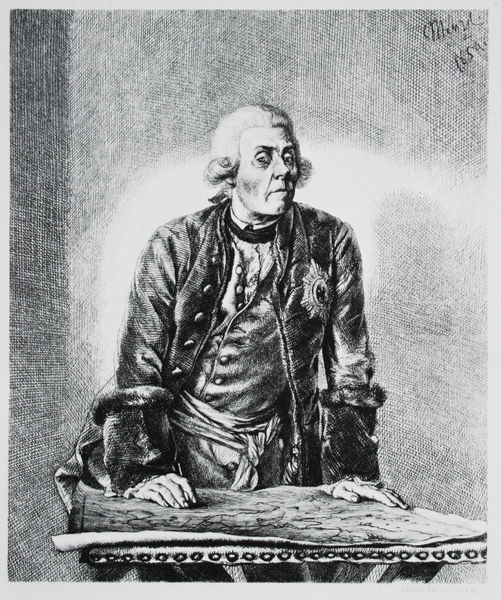
Titel: Aus König Friedrichs Zeit. Kriegs- und Friedens-Helden - Prinz Heinrich von Preußen, der Bruder Friedrichs II.
Künstler: Adolph Menzel
Standort: Berlin
Institution: Staatliche Museen zu Berlin, Kupferstichkabinett
Schlagwörter: dunkel, hand, mann, schatten, weiß, sitzen, finger, frankreich, geste, hell, hintergrund, hut, kreide, licht, mund, nase, profil, schwarz, skizze, stirn, stützen, tisch, zeichnung, blick, gürtel, tuch, rock, schleife, hemd, jacke, mütze, wand, augen, band, barock, diener, falten, gesicht, kleidung, knoten, kragen, mensch, pelz, samt, ärmel, bildnis, hände, portrait, porträt, signatur, haare, mantel, stoff, brosche, lippen, perücke, schärpe, schrift, seitlich, studie, grafik, graphik, friedrich, krieg, schlacht, kaiser, könig, karikatur, mimik, aufstützen, knöpfe, weste, berlin, buch, kreuz, stern, kohle, steht, druck, schraffur, schwarz weiß, radierung, stich, mundwinkel, militär, uniform, soldat, denker, manschetten, offizier, orden, sieg, stift, wappen, karte, druckg, fisch, seiten, pan, halsbinde, feldherr, plan, landkarte, medaille, wichtig, teuer, fritz, preußen, geknotet, preussisch, zeichung, tischs, tehen, adolph menzel, friedrich der grosse, klapptisch, rafik, charlottenburg, friedrich ii., kackett, alte fritz, wahsington, schireben